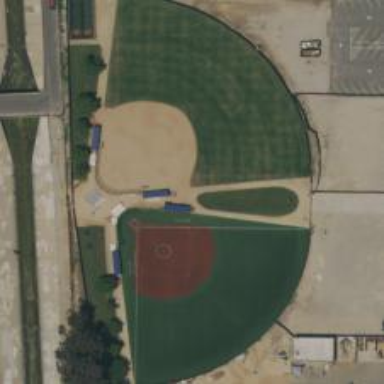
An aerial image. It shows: Baseball pitch for leisure and sports activities.